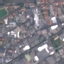
Land use / land cover: Industrial